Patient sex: F
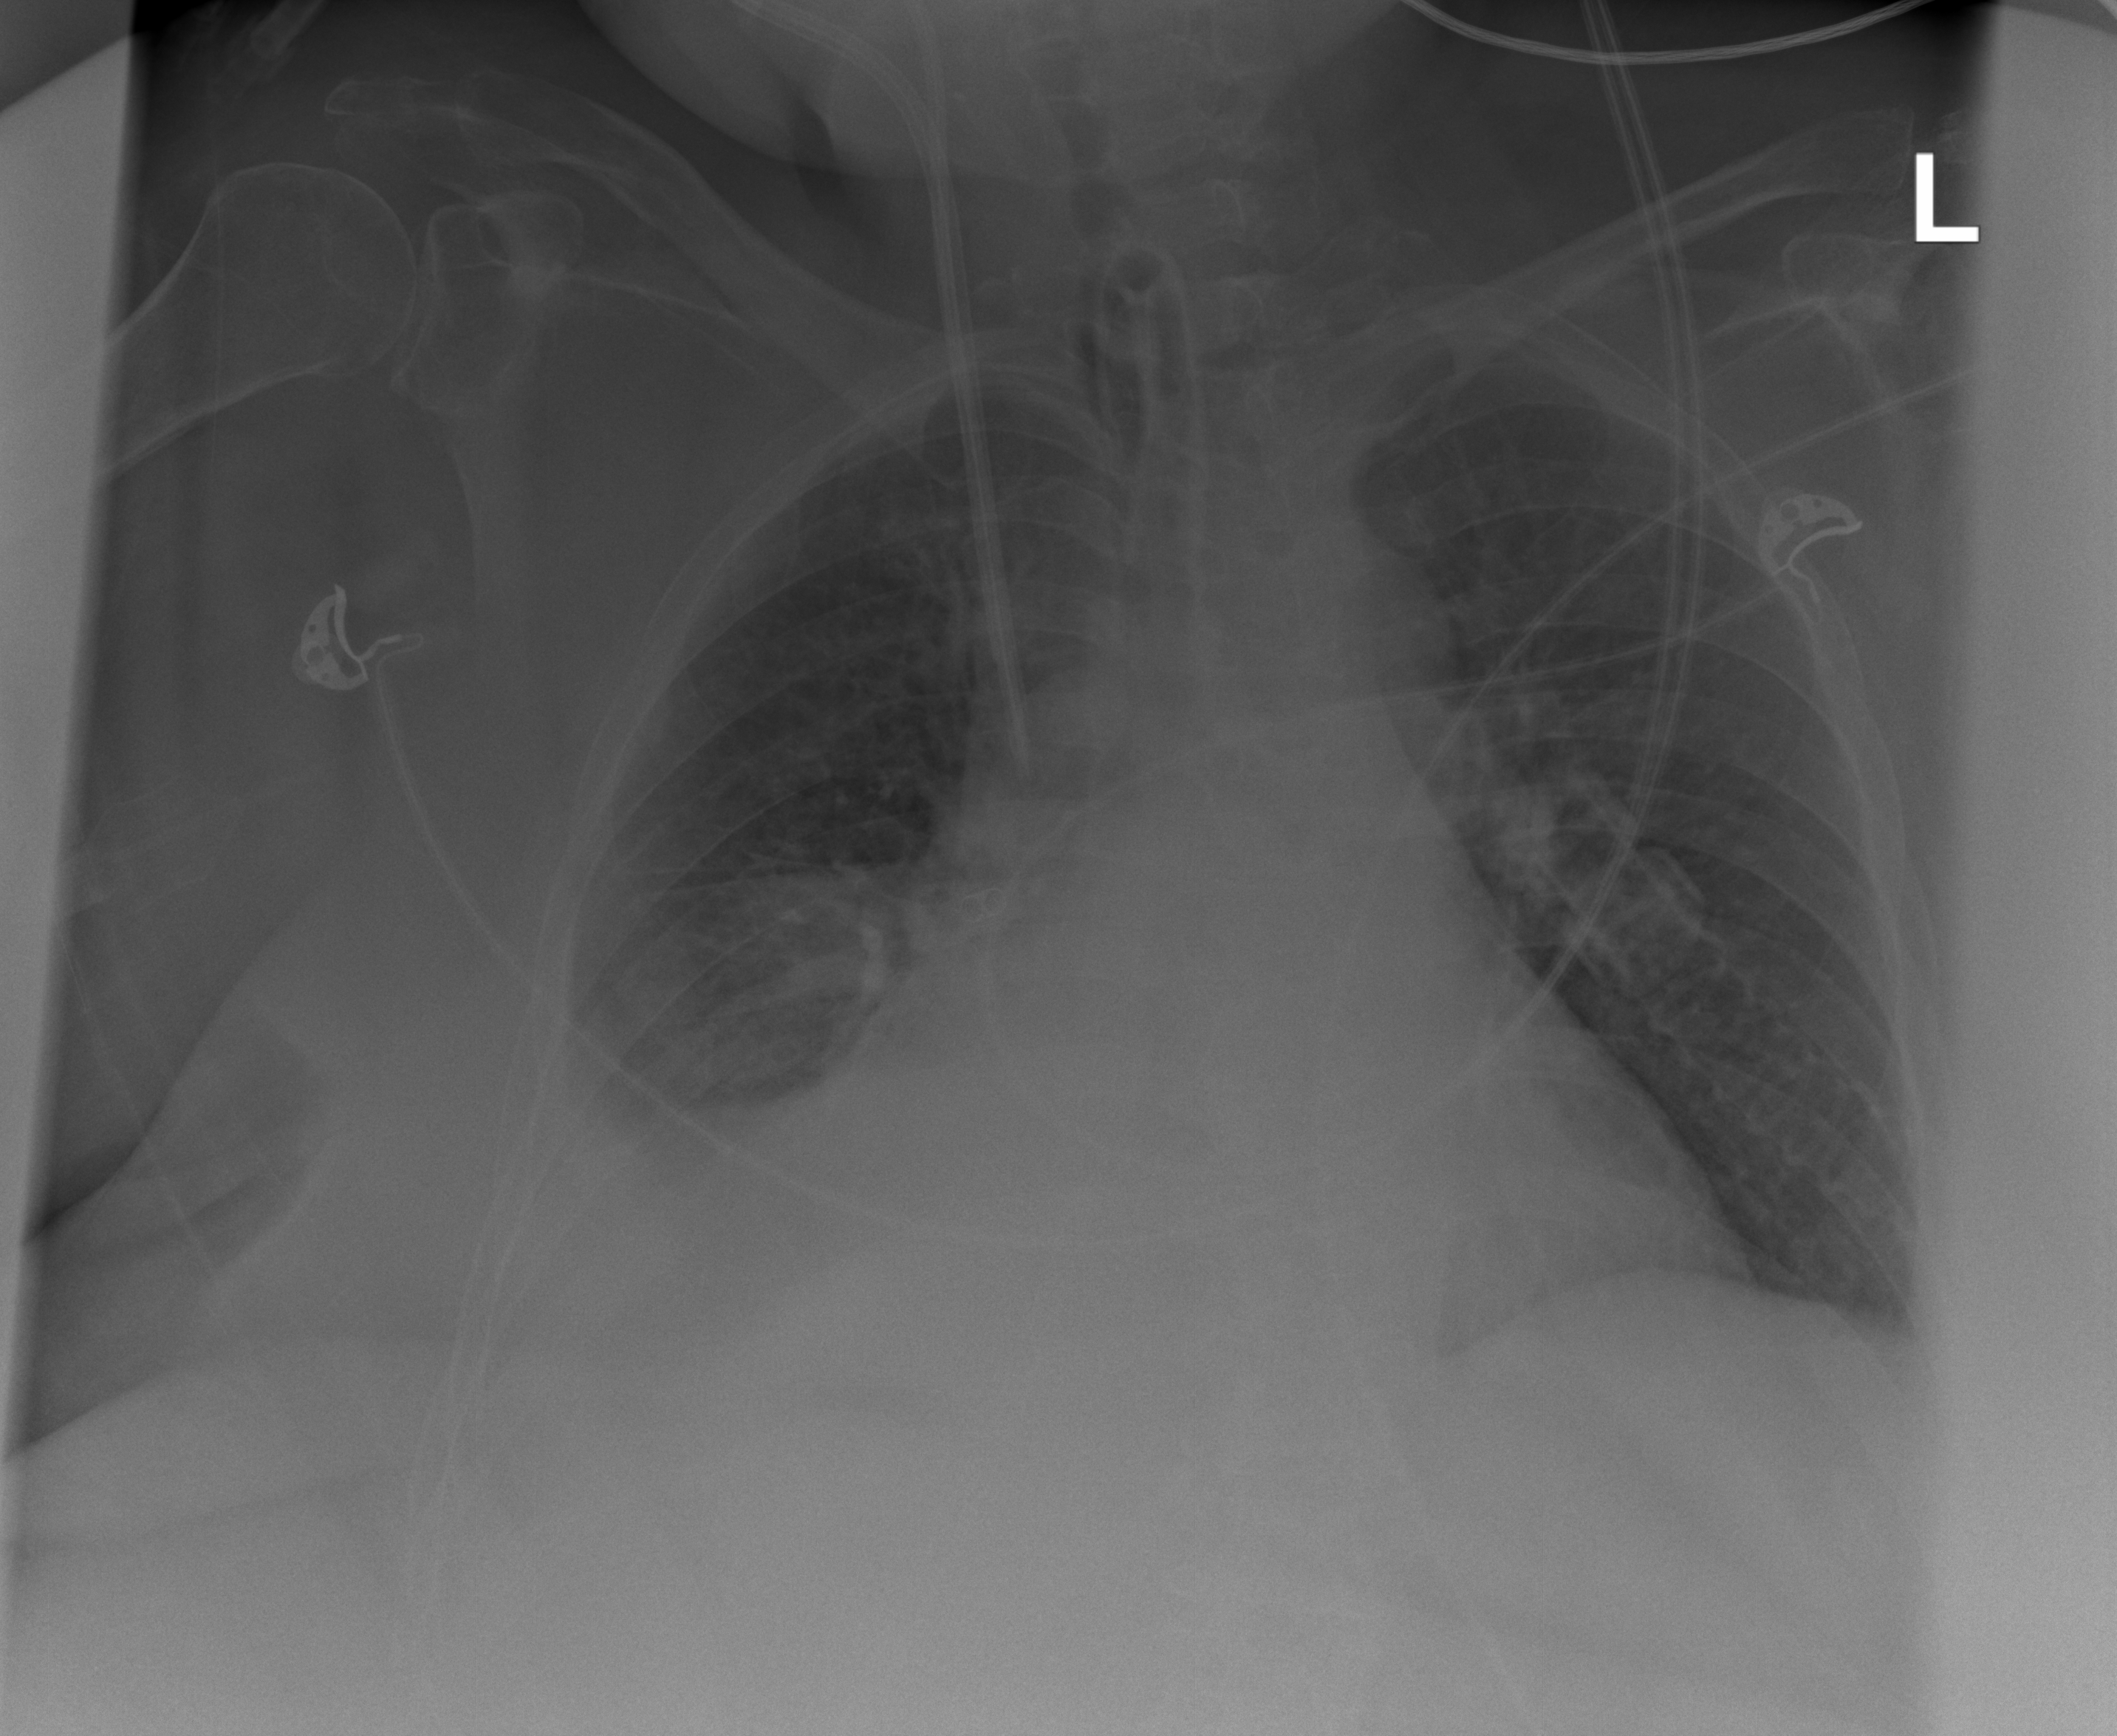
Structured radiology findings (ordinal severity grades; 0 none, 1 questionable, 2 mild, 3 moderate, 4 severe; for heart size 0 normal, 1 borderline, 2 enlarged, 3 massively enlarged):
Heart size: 2
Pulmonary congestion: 0
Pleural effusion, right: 2
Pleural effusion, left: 0
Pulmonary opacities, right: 0
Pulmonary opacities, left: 0
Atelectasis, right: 2
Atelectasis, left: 0